Question: I have 'announcements' table, where I store 'announcements.catid' (category id).
Categories table 'categories' are used to be nested with the use of 'categories.pid'.
What I am trying to do, is to get the categories nested one by one inside the multidimensional array.
Here is the image of how I want it to be inside highlighted part:

and here is the code:
'''
public function get_mixed( $limit = NULL, $offset = NULL )
{
$this->db
->select('
announcements.id,
announcements.catid,
announcements.uid,
categories.title AS section,
categories.title AS category,
announcements.title,
announcements.text,
announcements.views,
announcements.created,
announcements.modified,
announcements.pubdate
')
->join('categories', 'announcements.catid = categories.id', 'left')
->join('categories as section', 'categories.pid = section.id', 'left')
->order_by('created DESC, '.$this->_order_by);
return $this->db->get( $this->_table_name, $limit, $offset )->result();
}
'''
I tried first with by creating a 'section' alias, but it gets me the same results.
Maybe there is a better approach ?
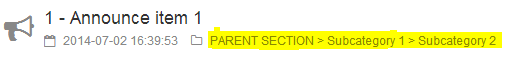
Answer: If you are aliasing one of the 'categories' joins as 'section', then you would need to reference any fields you want from 'categories' table as 'section.[field]' (for example, 'section.title')
Not knowing exactly what you want, my best guess at your revised query would be:
'''
$this->db
->select('
announcements.id,
announcements.catid,
announcements.uid,
section.title AS section,
categories.title AS category,
announcements.title,
announcements.text,
announcements.views,
announcements.created,
announcements.modified,
announcements.pubdate
')
->join('categories', 'announcements.catid = categories.id', 'left')
->join('categories as section', 'categories.pid = section.id', 'left')
->order_by('created DESC, '.$this->_order_by);
'''